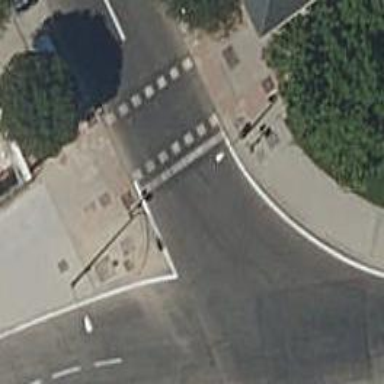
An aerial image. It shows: Road crossing with traffic signals.